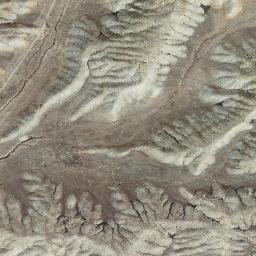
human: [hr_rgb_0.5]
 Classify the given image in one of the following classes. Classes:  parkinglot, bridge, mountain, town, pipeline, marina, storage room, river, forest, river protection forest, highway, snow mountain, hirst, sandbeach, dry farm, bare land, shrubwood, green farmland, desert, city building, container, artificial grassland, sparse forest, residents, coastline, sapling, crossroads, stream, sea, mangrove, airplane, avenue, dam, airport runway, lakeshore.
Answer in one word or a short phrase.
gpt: mountain